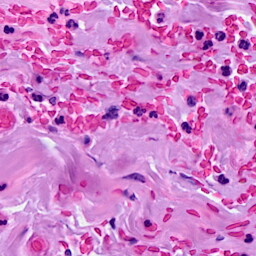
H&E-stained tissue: Breast